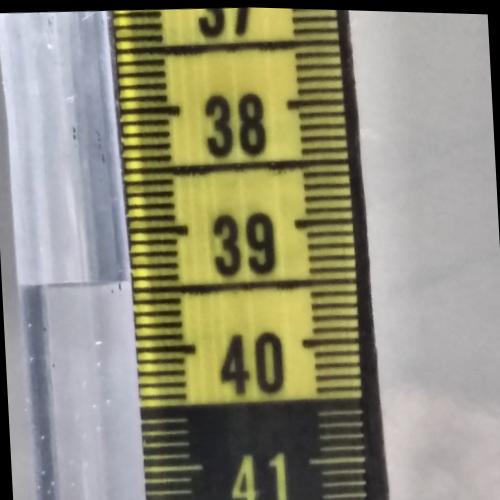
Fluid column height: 39.4 cm